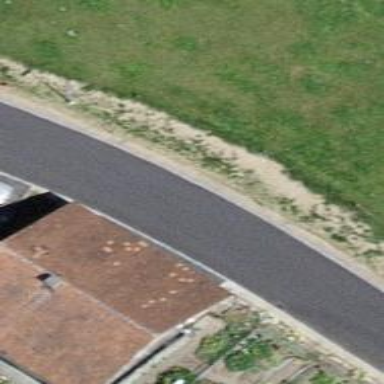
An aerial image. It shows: Unclassified road with asphalt surface.